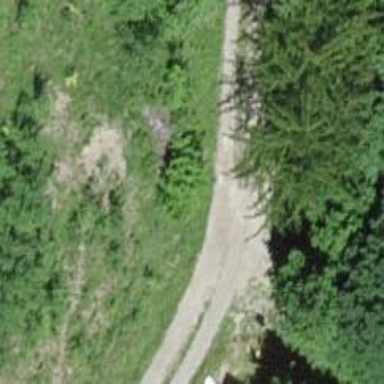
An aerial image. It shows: Unclassified road with compacted surface.